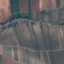
Label: PermanentCrop